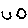
Label: hexagon